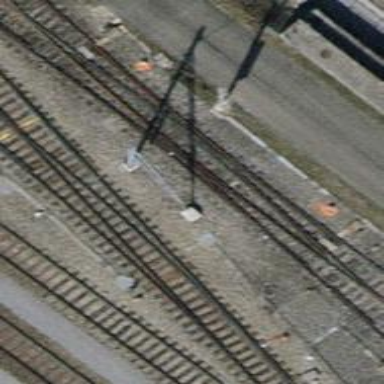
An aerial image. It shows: Rail yard with electrified rails and single track.